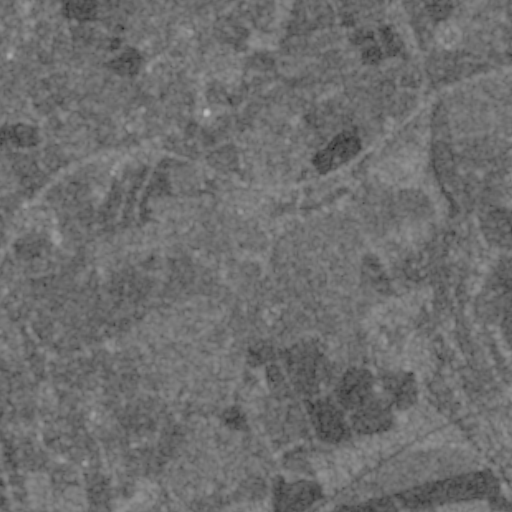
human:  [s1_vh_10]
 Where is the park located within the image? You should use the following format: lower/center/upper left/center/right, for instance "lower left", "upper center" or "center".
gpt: The park is located in the lower right of the image.
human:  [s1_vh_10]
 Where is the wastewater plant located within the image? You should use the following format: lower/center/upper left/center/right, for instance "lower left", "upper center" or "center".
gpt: The wastewater plant is located in the center of the image.
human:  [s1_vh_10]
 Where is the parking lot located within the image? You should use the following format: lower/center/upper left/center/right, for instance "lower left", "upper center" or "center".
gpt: There is no parking lot in the image.

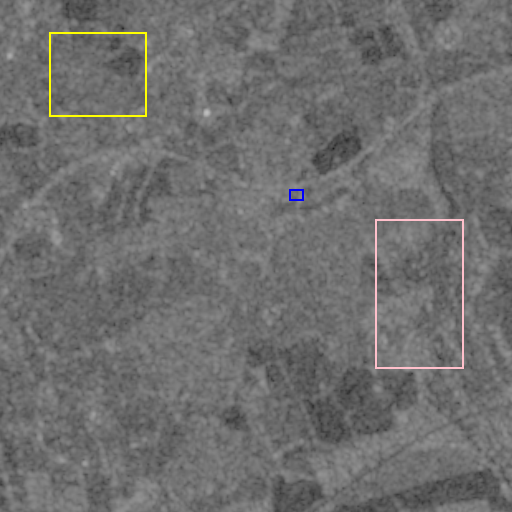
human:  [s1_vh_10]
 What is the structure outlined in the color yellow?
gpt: The structure outlined in yellow is a crop field.
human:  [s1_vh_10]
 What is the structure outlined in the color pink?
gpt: The structure outlined in pink is a park.
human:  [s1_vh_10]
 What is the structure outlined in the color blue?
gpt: The structure outlined in blue is a wastewater plant.
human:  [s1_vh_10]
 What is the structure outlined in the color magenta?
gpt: There is no magenta outline.